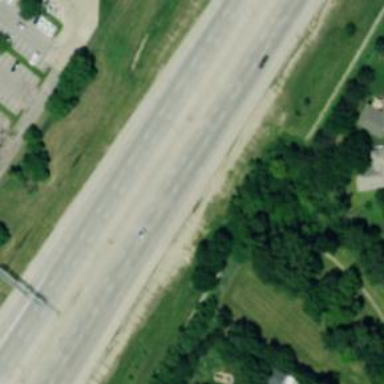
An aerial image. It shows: Asphalt motorway.